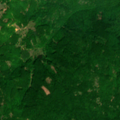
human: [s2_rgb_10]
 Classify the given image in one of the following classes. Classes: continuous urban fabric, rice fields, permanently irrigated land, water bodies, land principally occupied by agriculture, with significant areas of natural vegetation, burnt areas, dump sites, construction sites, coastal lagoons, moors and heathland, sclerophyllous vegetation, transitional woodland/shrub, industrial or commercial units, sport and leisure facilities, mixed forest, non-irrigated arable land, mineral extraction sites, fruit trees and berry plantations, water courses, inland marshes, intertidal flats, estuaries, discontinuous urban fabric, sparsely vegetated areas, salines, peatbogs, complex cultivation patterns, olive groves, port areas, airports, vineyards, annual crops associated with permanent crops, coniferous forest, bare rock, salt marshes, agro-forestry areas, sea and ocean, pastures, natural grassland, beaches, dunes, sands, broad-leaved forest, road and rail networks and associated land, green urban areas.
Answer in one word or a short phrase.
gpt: pastures, broad-leaved forest